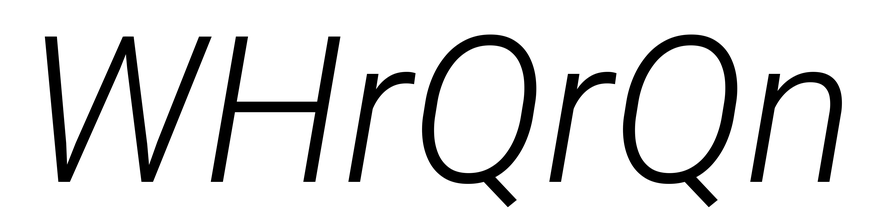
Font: Roboto-Italic_Light_Italic